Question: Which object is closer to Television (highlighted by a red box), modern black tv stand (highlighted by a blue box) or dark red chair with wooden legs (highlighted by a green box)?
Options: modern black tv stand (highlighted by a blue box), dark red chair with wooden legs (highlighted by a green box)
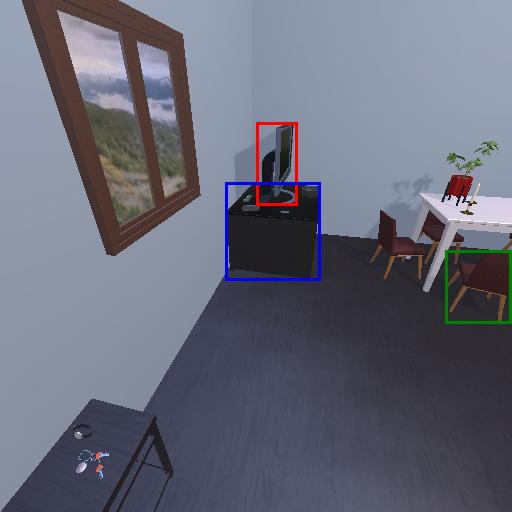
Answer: modern black tv stand (highlighted by a blue box)